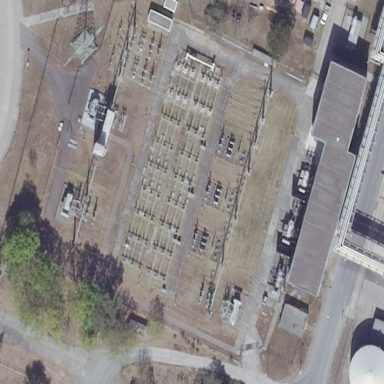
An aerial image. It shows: Distribution level power substation surrounded by fence.